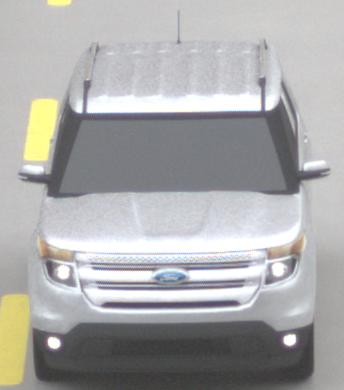
Make: Ford
Model: Explorer
Detailed model: Gen. 5
Model produced from: 2010
Model produced until: 2019
Doors: 5
Color: white
Road condition: wet road
Daytime: midday
Contrast: low contrast